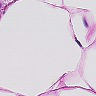
Metastatic tissue present: no